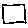
Label: square